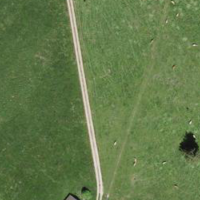
EUNIS habitat code: 24
Species observed at this site:
Coenonympha pamphilus